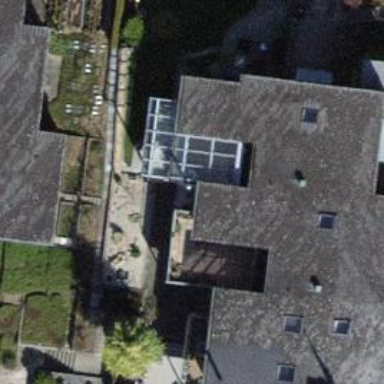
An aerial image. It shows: Flat-roofed building.